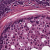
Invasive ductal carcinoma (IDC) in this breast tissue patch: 0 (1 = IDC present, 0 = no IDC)